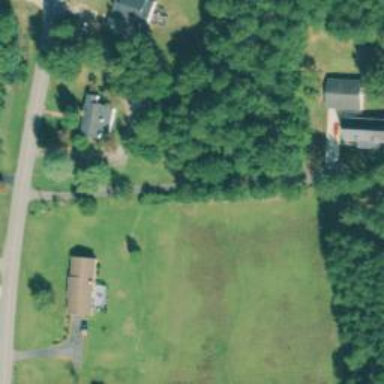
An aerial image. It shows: Driveway.